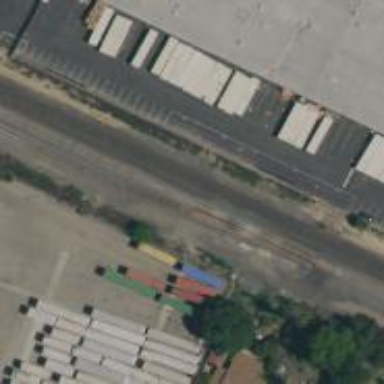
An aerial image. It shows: Railway siding for service.